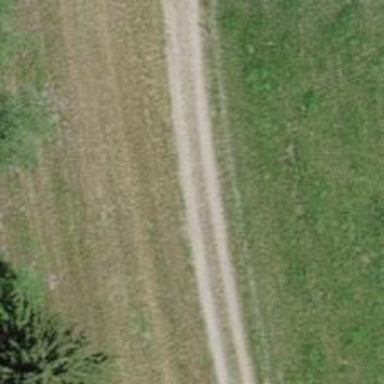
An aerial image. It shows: Gravel track with track type of grade3.